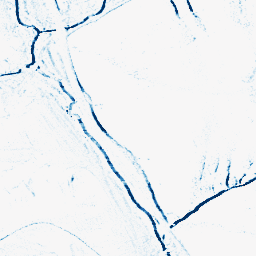
Category: morphological
Decomposition family: morphological_rect
Decomposition parameters: operation: closing
width: 5
height: 3
Upsampling method: sinc_hamming
Upsampling parameters: scale: 8
kernel_size: 16
Upsampling scale: 8